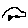
Label: car